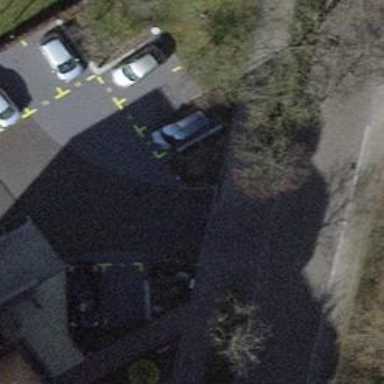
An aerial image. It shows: Unmarked crossing with traffic calming table on the road.